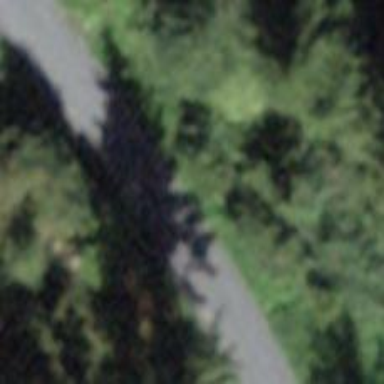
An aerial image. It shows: Well-maintained track road of grade 1.